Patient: sex F, age 41
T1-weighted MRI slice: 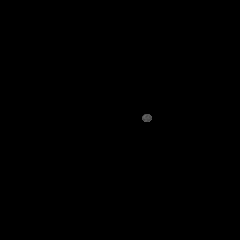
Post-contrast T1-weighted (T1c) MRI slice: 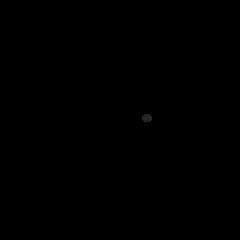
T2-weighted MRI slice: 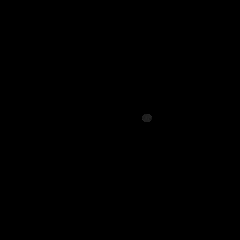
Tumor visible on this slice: no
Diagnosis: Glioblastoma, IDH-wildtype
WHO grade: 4